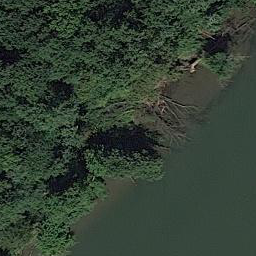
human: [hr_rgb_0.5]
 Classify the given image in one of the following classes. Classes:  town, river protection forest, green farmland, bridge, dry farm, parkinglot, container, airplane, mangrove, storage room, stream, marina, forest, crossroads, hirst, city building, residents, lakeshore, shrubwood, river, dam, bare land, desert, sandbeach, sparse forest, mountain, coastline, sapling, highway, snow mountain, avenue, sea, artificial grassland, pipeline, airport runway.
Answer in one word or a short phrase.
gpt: river protection forest